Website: walmart
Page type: customer-info-address
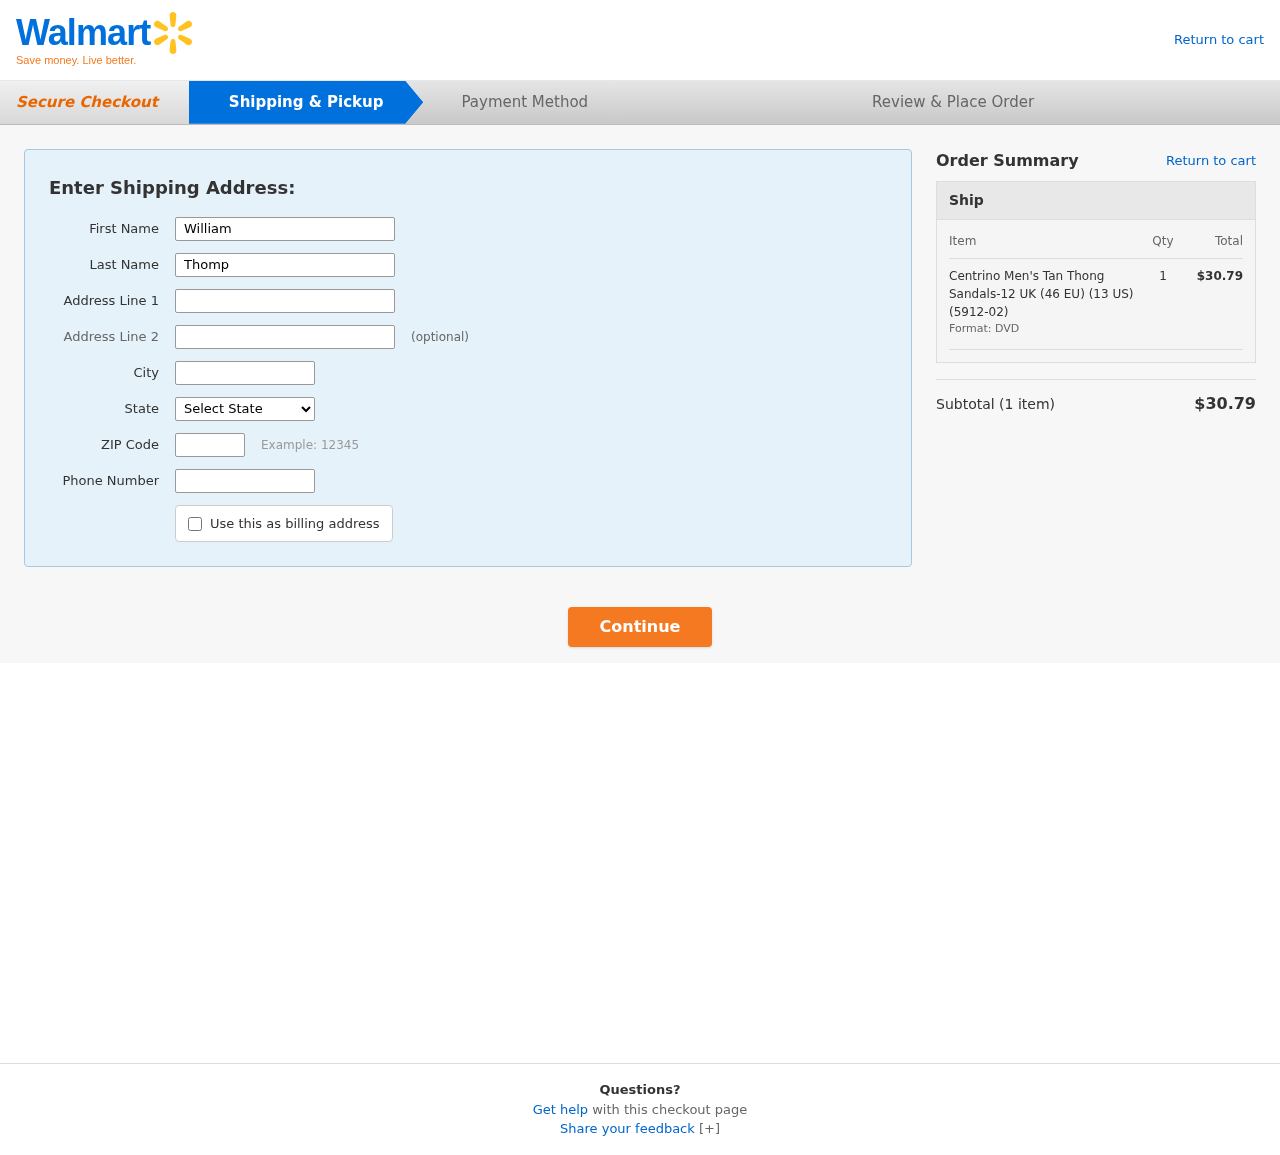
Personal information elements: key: PII_CITY
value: South Jeremymouth
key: PII_FIRSTNAME
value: William
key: PII_LASTNAME
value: Thompson
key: PII_PHONE
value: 8138553209
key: PII_POSTCODE
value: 83822
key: PII_STATE
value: Nevada
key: PII_STREET
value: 34934 Leslie Vista
Product elements: key: PRODUCT1_NAME
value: Centrino Men's Tan Thong Sandals-12 UK (46 EU) (13 US) (5912-02)
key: PRODUCT1_QUANTITY
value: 1
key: PRODUCT1_LINE_TOTAL
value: $30.79
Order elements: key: ORDER_NUM_ITEMS
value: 1
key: ORDER_SUBTOTAL
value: $30.79